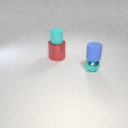
small cyan metal sphere in front of large red metal cylinder